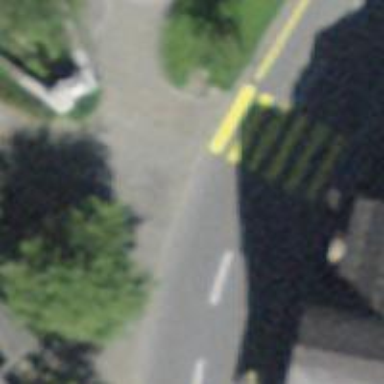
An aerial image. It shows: Asphalt road classified as primary highway.